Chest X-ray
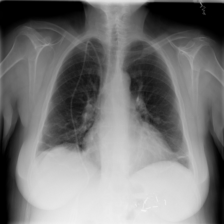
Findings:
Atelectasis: positive
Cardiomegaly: negative
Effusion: negative
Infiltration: positive
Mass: negative
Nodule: negative
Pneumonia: negative
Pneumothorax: negative
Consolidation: negative
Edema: negative
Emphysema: negative
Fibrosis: negative
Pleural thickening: negative
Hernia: negative